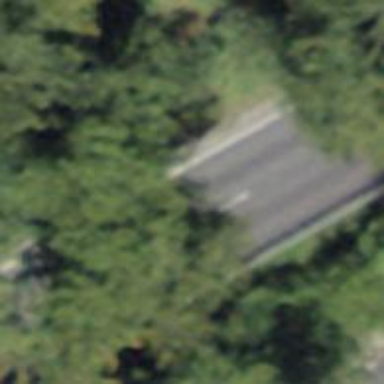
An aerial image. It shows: Primary highway.